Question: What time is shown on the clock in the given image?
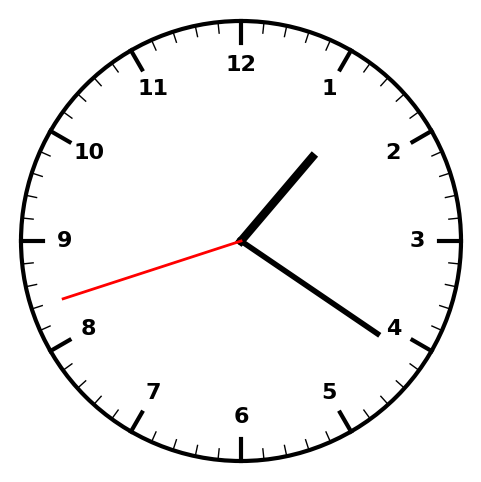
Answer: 01:20:42